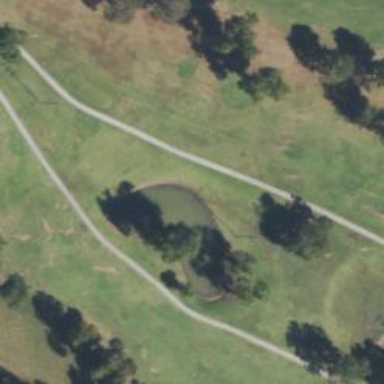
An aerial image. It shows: Water hazard in golf course. The hazard is natural water feature.